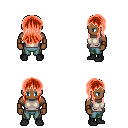
a pixel art fantasy rpg character, male body template, human, dark skin, white sleeveless shirt, teal pants, red unkempt hairstyle, leather bracers, black shoes, four views (front, back, left, right), 2x2 character sprite sheet, small pixel art, hard edges, no anti-aliasing